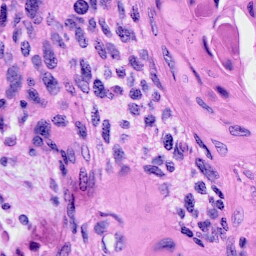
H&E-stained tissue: Cervix